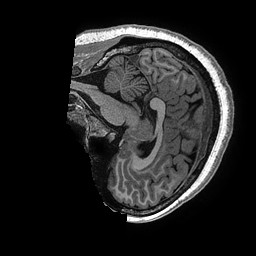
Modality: T1w
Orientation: sagittal
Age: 27
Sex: female
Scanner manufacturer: ge
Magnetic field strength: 3 T
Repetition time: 0.006952 s
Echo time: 0.00292 s